Question: i am fallowing this path for adding app Config to my project
> #On the Project menu, click Add New
Item.The Add New Item dialog box appears.
#Select the Application Configuration
File template and then click Add.A file named app.config is added to
your project
but there is no app.config in Add New ITem Dialog!
why?
i am using visual Studio 2010
VB.NET WIndows Form.
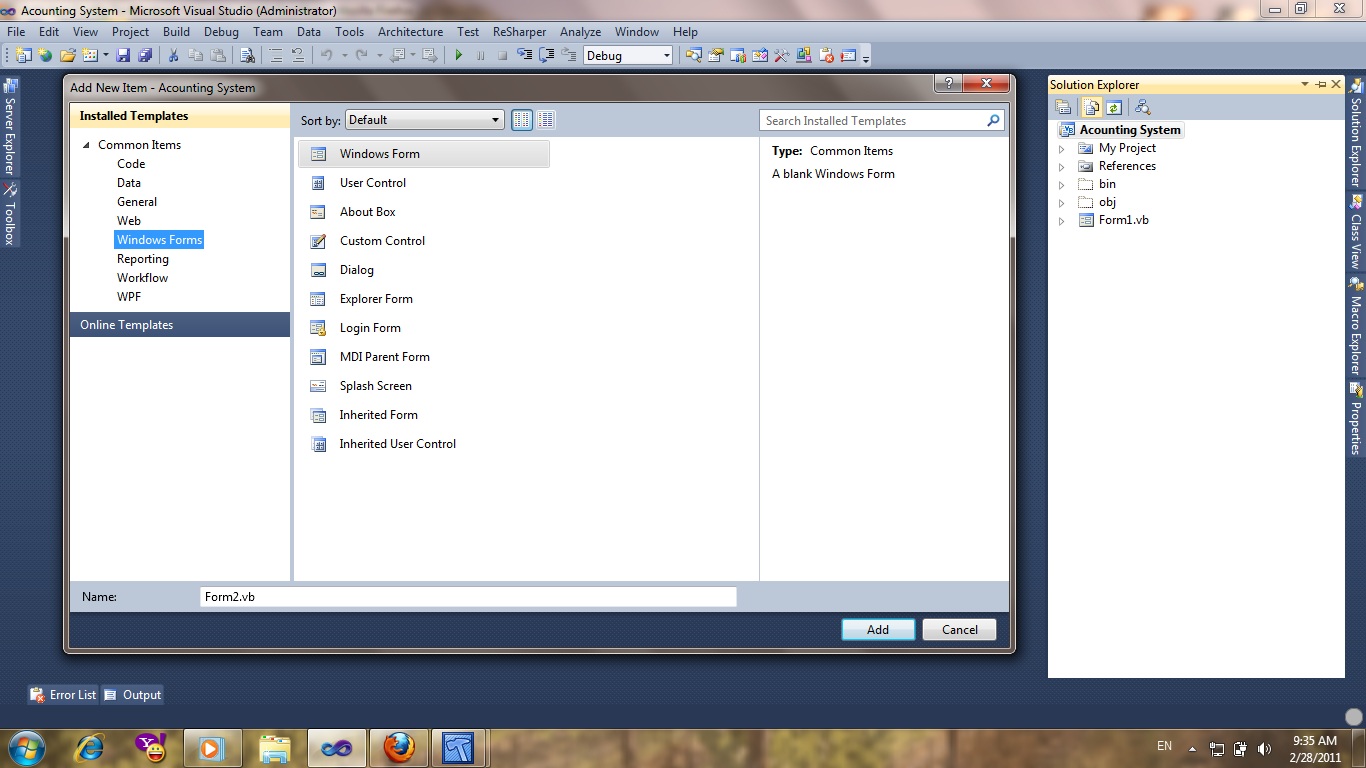
Answer: It is available under General templates